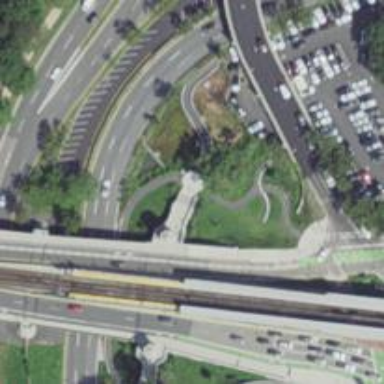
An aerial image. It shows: Footway tunnel passage.